Field crop: tomato
Growth stage: 1
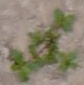
Species: portulaca